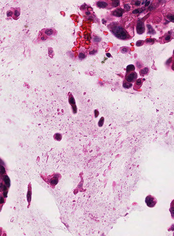
Tumor epithelial tissue: yes
Tumor-associated stroma tissue: no
Normal tissue: no